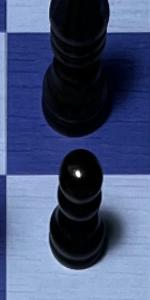
Label: Pawn_Black